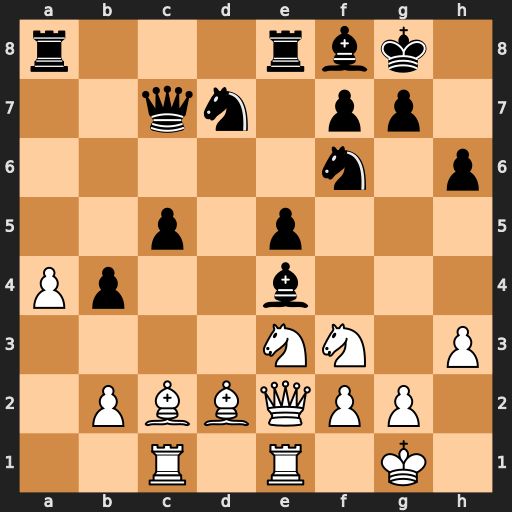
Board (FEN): r3rbk1/2qn1pp1/5n1p/2p1p3/Pp2b3/4NN1P/1PBBQPP1/2R1R1K1
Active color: w
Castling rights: -
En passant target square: -
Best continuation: Bxe4 Nxe4 Nd5 Qc6 Qxe4